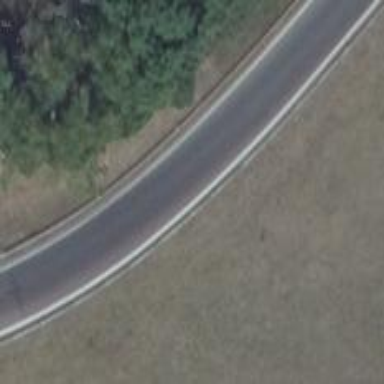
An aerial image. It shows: Asphalt motorway link.